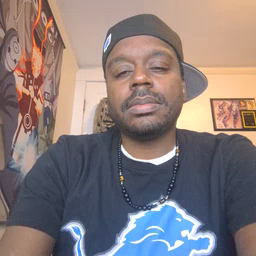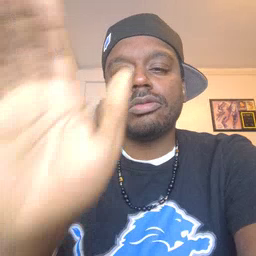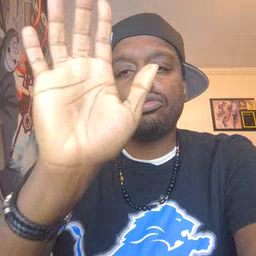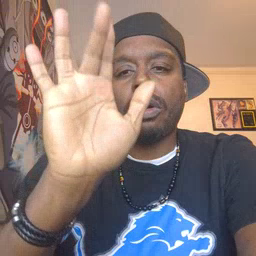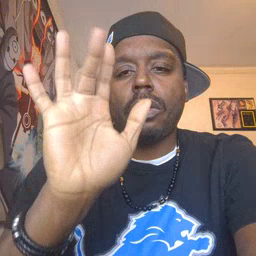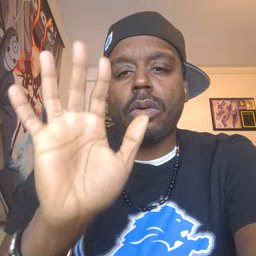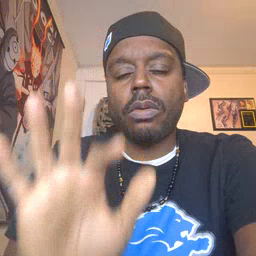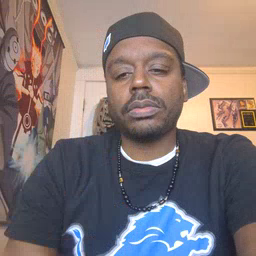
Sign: snow